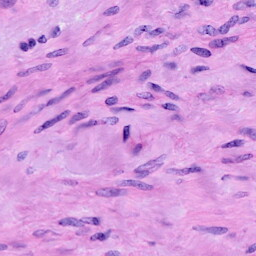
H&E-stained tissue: Cervix